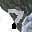
Label: 7